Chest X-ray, PA view. Patient: 51 years old, sex M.
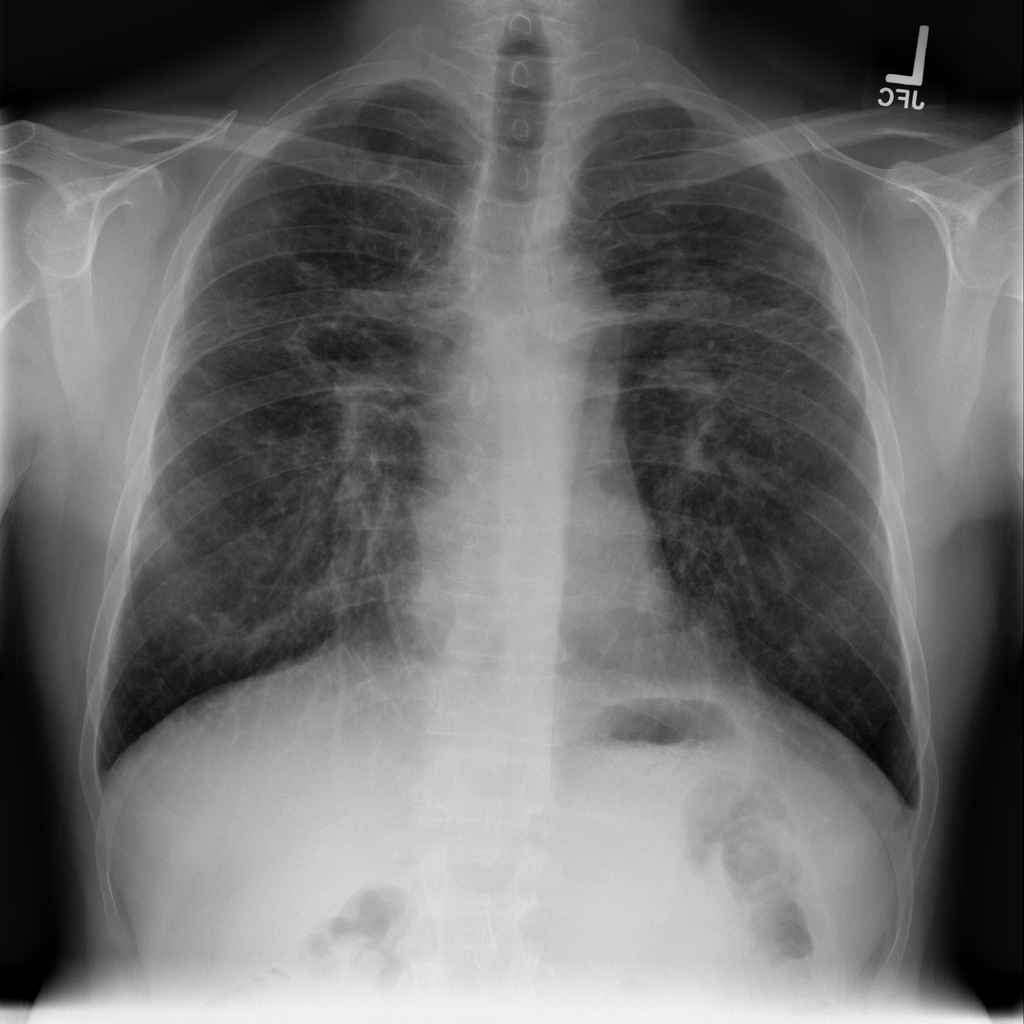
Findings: No Finding